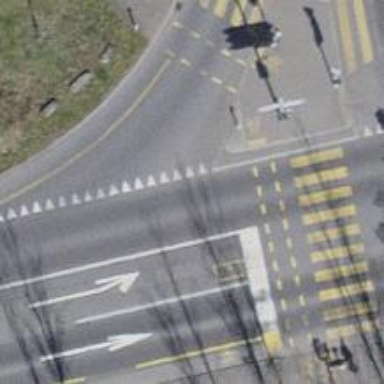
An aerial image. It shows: Road with traffic signals.